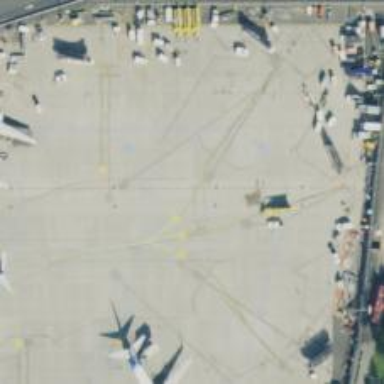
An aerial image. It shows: View of taxiway at the airport.